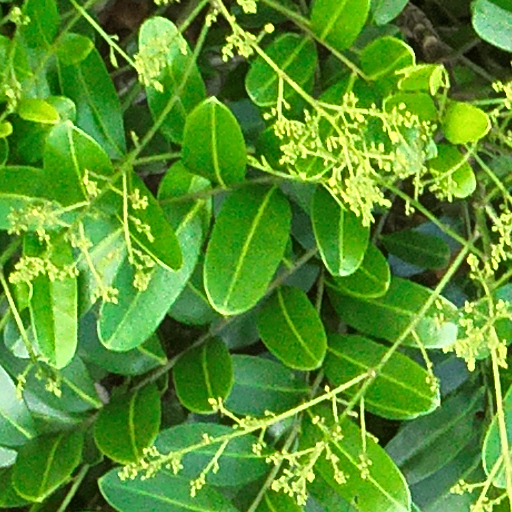
Species: Simarouba amara
GBIF accepted scientific name: Simarouba amara
Crown area (m\u00b2): 156.414